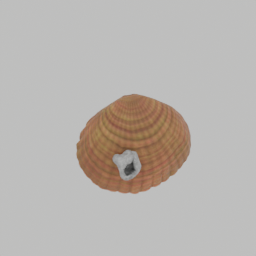
Label: animals